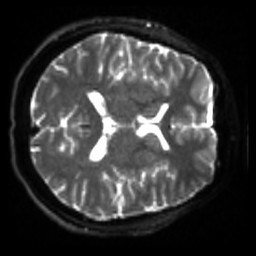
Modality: sbref
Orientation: axial
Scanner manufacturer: siemens
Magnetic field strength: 3 T
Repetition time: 4 s
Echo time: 0.0594 s